Question: I have a dynamic header that's fixed to the top of all pages. However, when I scroll down, some elements overlap on top of it:

Any ideas on how to fix this?
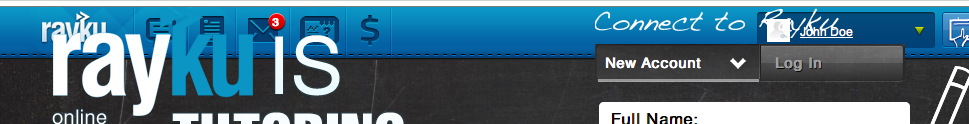
Answer: 'z-index: 1000' (or a value that's higher than other Z-indexes) in your CSS should work. A browser doesn't only render with X and Y coordinates, there's also a Z which determines which layer goes on top. The 'z-index' does this.
You should probably avoid ever using this. A cleaner solution would be to correct the automatic indexing the browser does, by (for example) putting the elements in the right order in your HTML.